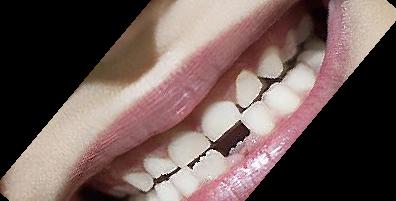
Condition: hypodontia